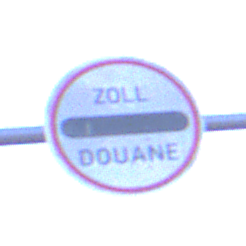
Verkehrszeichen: Zollstelle
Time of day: SunriseSunset
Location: Outdoor (Nature)
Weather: Clear
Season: NotSpecified
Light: Natural